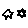
Label: star